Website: lowes
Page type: delivery-shipping
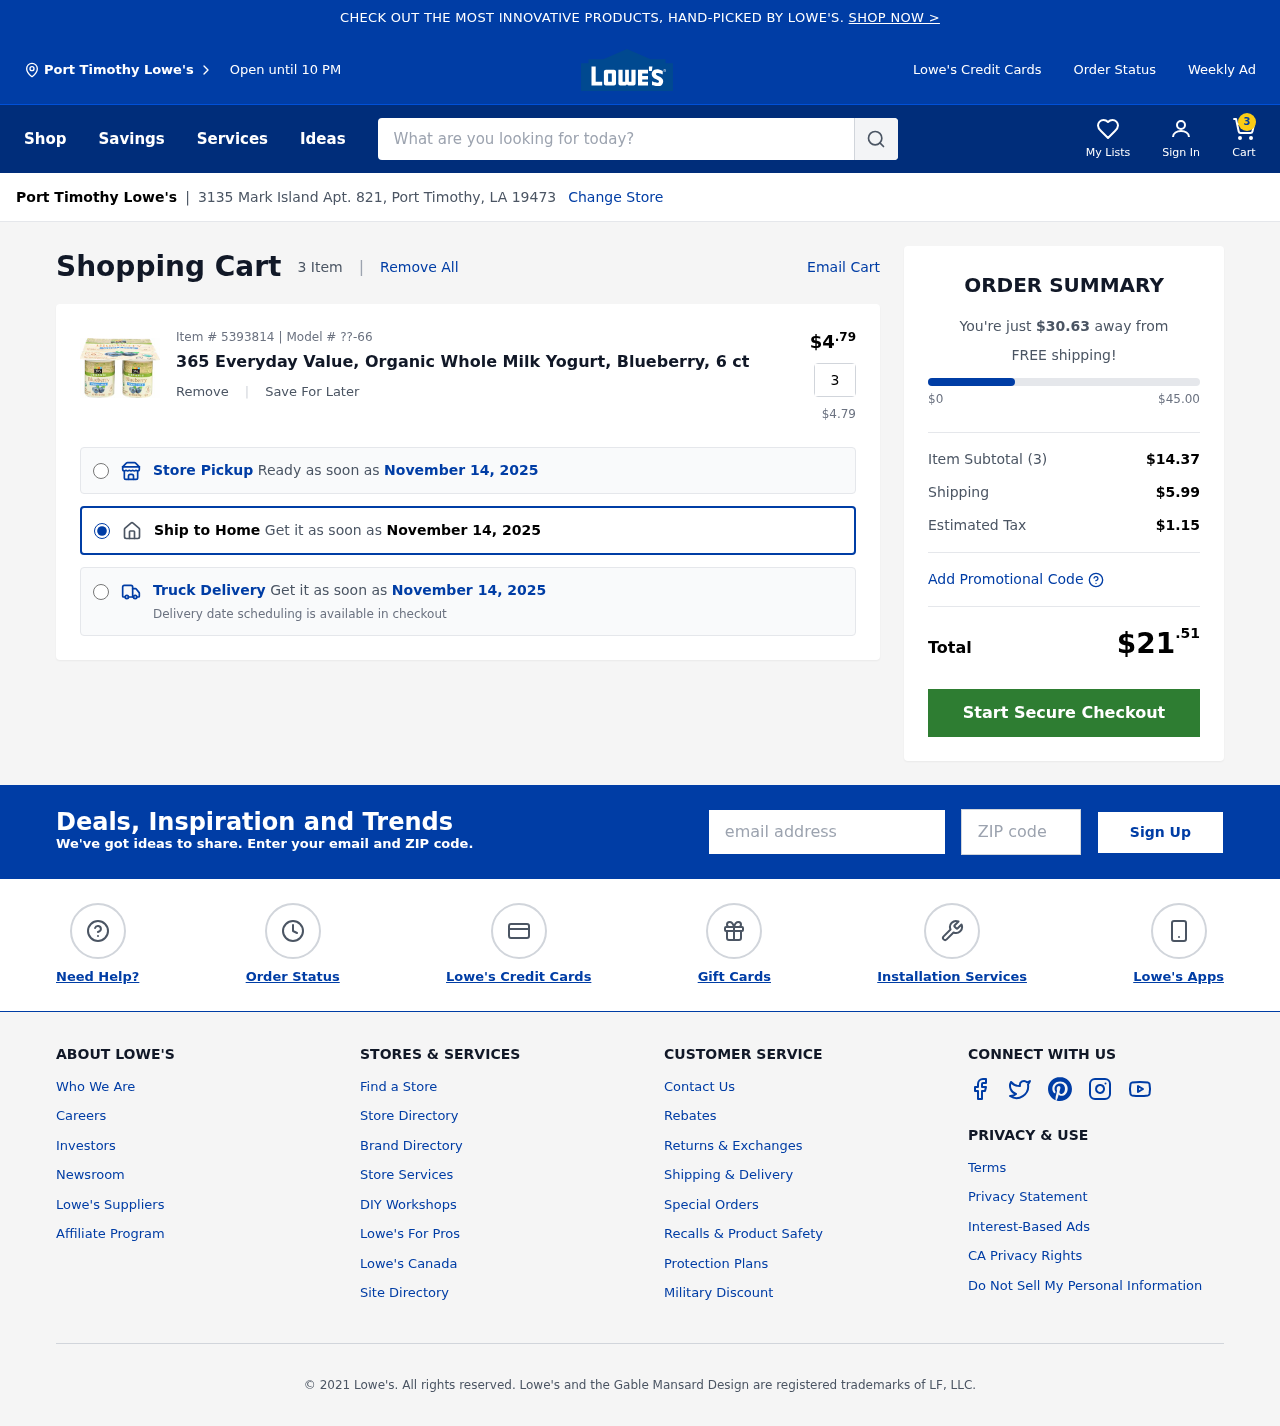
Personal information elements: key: PII_CITY
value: Port Timothy
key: PII_EMAIL
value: daniel_thomas@hotmail.com
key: PII_POSTCODE
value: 19473
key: PII_STREET
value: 3135 Mark Island Apt. 821
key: PII_CITY2
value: Port Timothy
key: PII_CITY_STATE_ZIP
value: Port Timothy, LA 19473
Product elements: key: PRODUCT1_NAME
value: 365 Everyday Value, Organic Whole Milk Yogurt, Blueberry, 6 ct
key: PRODUCT1_PRICE
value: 4.79
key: PRODUCT1_QUANTITY
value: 3
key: PRODUCT1_MODEL
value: ??-66
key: PRODUCT1_PRICE2
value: $4.79
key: PRODUCT1_ITEM_NUMBER
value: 5393814
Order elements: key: ORDER_NUM_ITEMS
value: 3
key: ORDER_DELIVERY_DATE
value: November 14, 2025
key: ORDER_DELIVERY_DATE2
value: November 14, 2025
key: ORDER_DELIVERY_DATE3
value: November 14, 2025
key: AMOUNT_TO_FREE_SHIPPING
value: $30.63
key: ORDER_SUBTOTAL
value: $14.37
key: ORDER_SHIPPING_COST
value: $5.99
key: ORDER_TAX
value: $1.15
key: ORDER_TOTAL
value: $21.51
Search elements: key: HEADER_SEARCH
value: What are you looking for today?